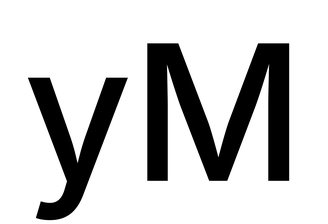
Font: Inter_Medium